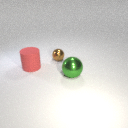
small brown metal sphere to the right of large red rubber cylinder